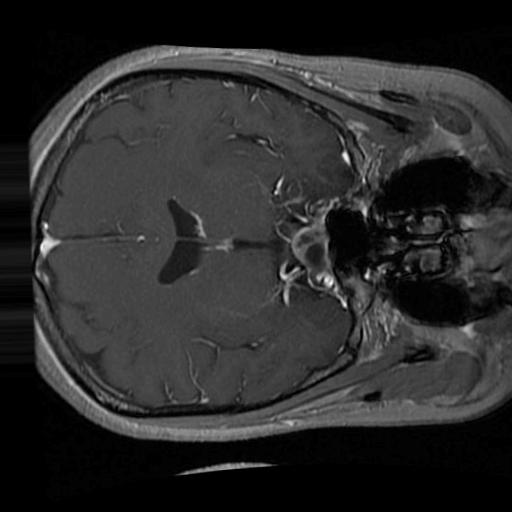
Label: brain_tumor